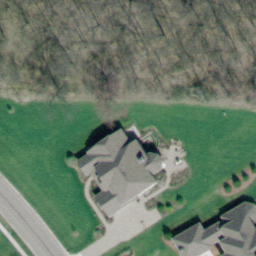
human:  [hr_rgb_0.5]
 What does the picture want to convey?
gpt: sparse residential